Interaction volume radius: 10 \u00c5
Interaction volume height: 10 \u00c5
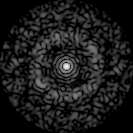
Disorder parameter: 0.8371